Question: I have an asp.net mvc3 project, it has some reports in aspx web pages. Everything works great in 2-3 weeks ago, but now, when I open the reports pages in FireFox8 and Chrome 15, the reports can not be displayed correctly.
In FF8, report content can be shown, but looks like css doesn't loaded, and report head control look like this:

In Chrome15, report head looks fine but content isn't shown up. I can see it has correct contents when using Firebug to view those .
Since data can ben loaded to browser, I think it maybe a browser compatibility problem, am I right?
Does anyone seeing same issues? I'm open to any suggestions.
BTW:My report viewer's version is 10.0.0.0.
Thanks.
[Edit in 12/21/2011]
After several research on this, I have noticed when browse in firefox, server will catch an , and the is ; is
This may be the reason why firefox can't show page with correct CSS.
I don't know why this happens in Firefox & Chrome, while in IE everything is fine.
I've found this link shows same excpetion: <URL>
But I'm not sure how did he solve this, can you or somebody else gives some tip or example code to solve this?
When browse in chrome, I found the report data is loaded into DOM, and surronded by a with id="ReportViewer1_fixedTable". Inside that element, there's a div with id="ReportViewer1_ctl09" nested in , if I remove the "height: 100%", the report can be seen.
this link <URL> as a reference.
Thanks.
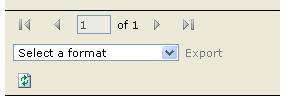
Answer: In Chrome, it's the "height=100%" problem.
Once I add following jQuery code, the report area can ben shown.
'''
$(function () {
$("#ReportViewer1_ctl09").css("height", "auto");
});
'''
In FireFox, the report page raise an error as following:
"Microsoft.Reporting.WebForms.HttpHandlerInputException Que Shao URL Can Shu : Name"
and the Query String is: "OpType=BackImage&Version=10.0.40219.329&Color=%23ECE9D8&Name=Microsoft.Reporting.WebForms.Icons.toolbar_bk.png"
according to <URL> article, I think it's caused by a proxy that handles http request..
I checked my request, there's a "FiftyOne ..." in "Brwoser" property of "Request" ojbect.
Since fifty one is no longer used in this project, I removed it from Bin and web config, then the report can be shown in FireFox!
Hope this article can be usefule to other guys.